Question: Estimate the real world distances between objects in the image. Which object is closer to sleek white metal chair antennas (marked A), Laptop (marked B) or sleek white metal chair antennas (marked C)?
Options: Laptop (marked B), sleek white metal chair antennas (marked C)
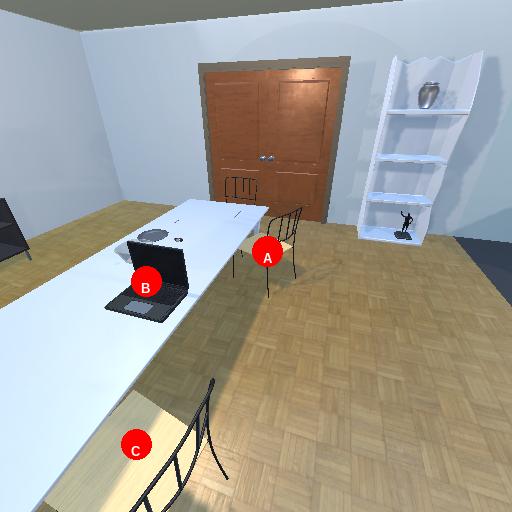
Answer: Laptop (marked B)